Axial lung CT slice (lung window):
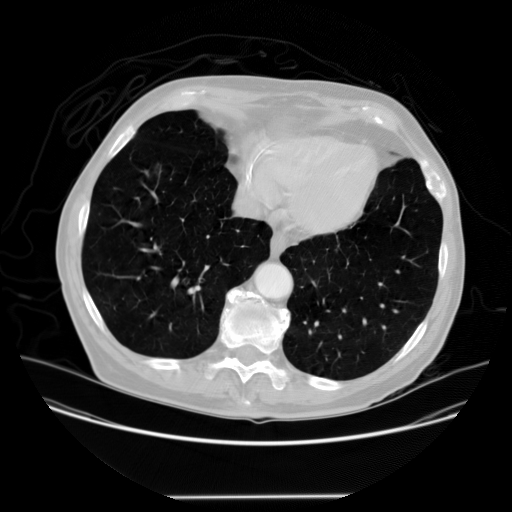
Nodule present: no